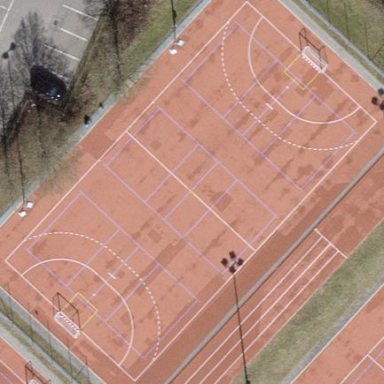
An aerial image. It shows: Handball pitch with tartan surface.